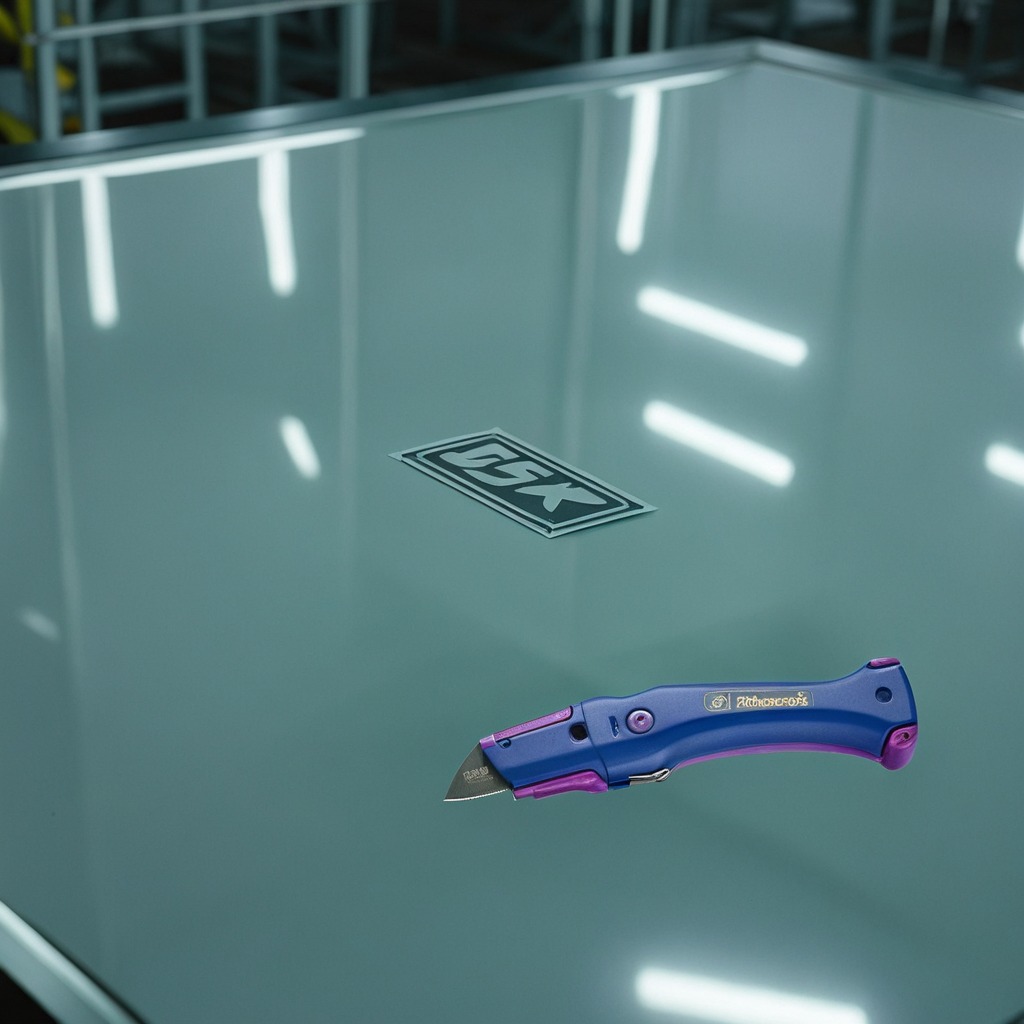
A utility knife is lying on the table.